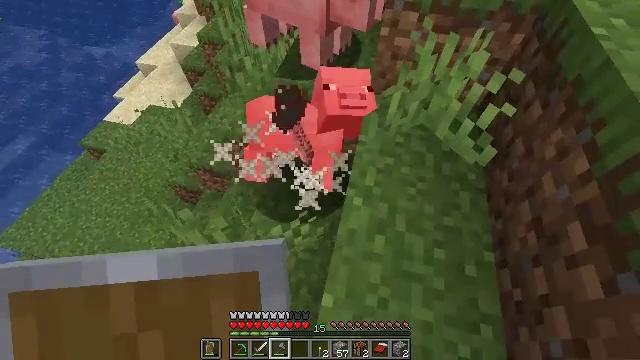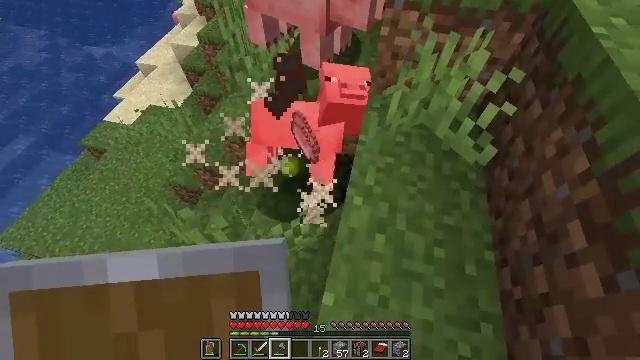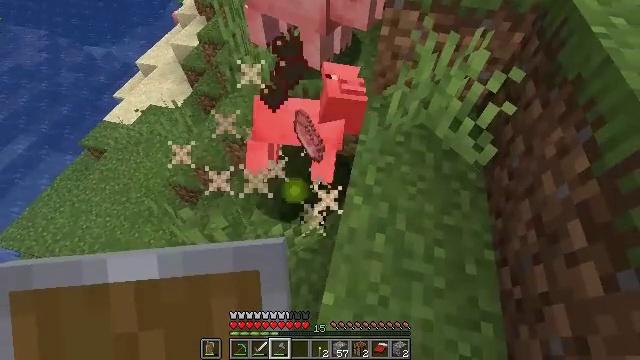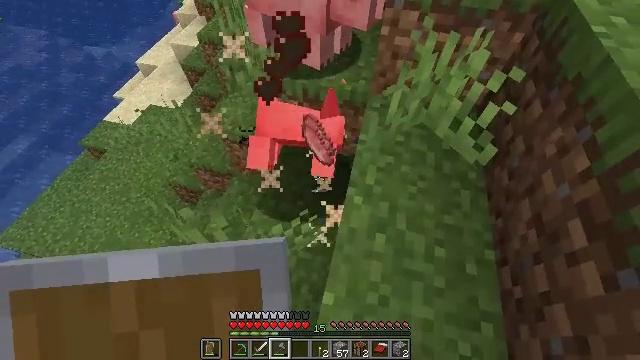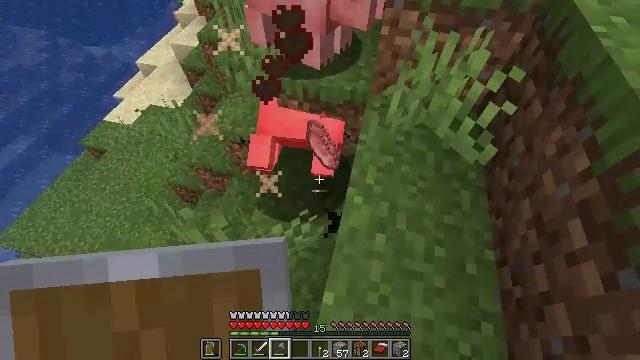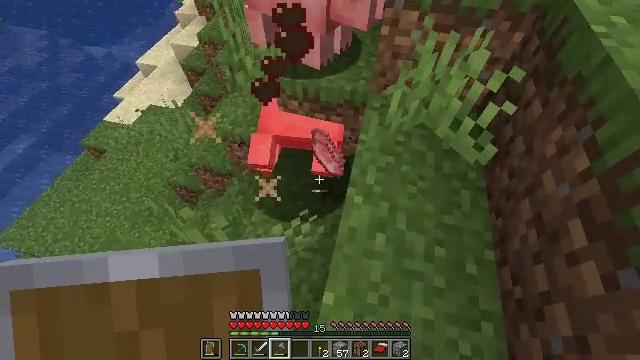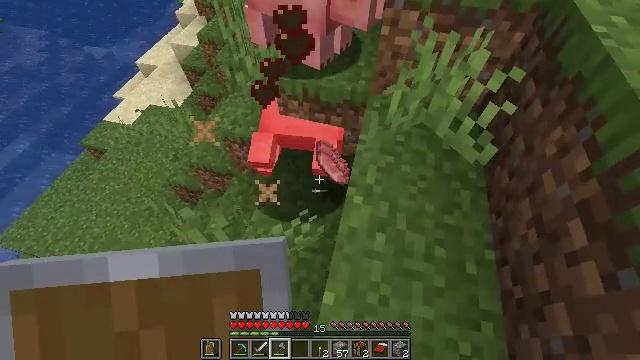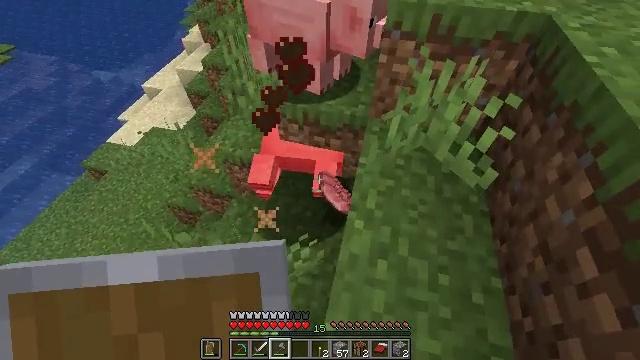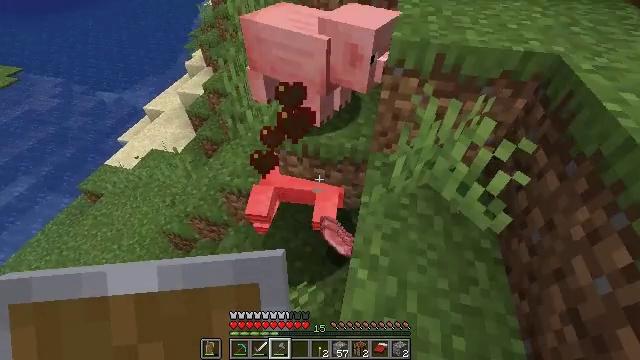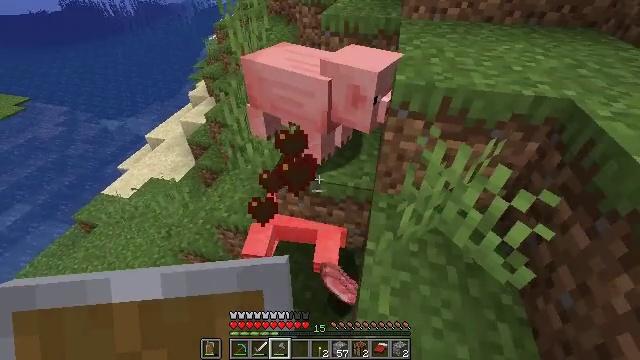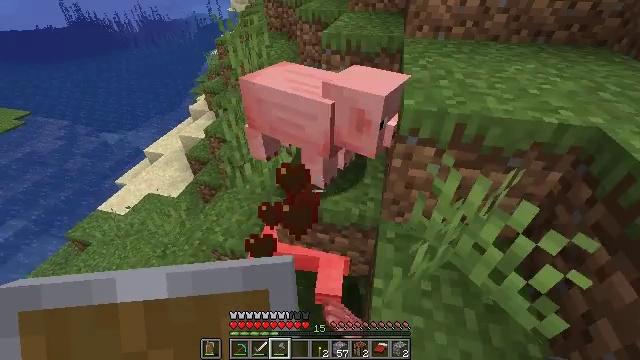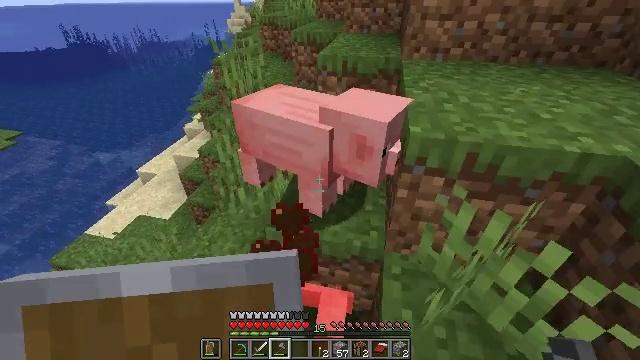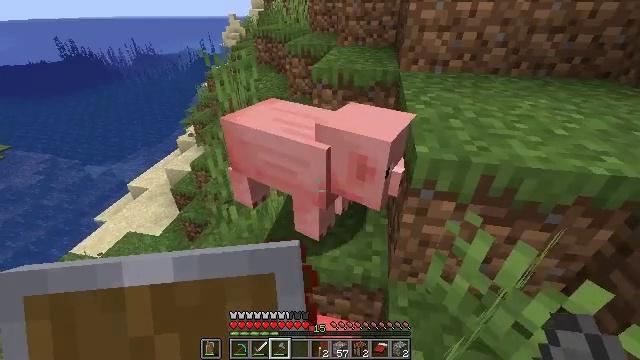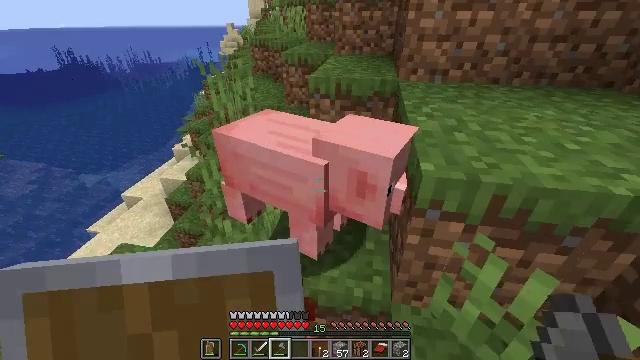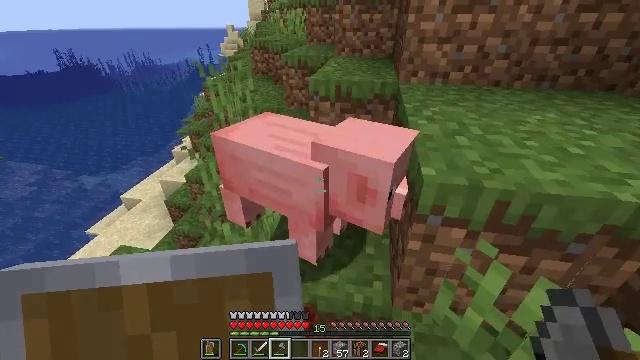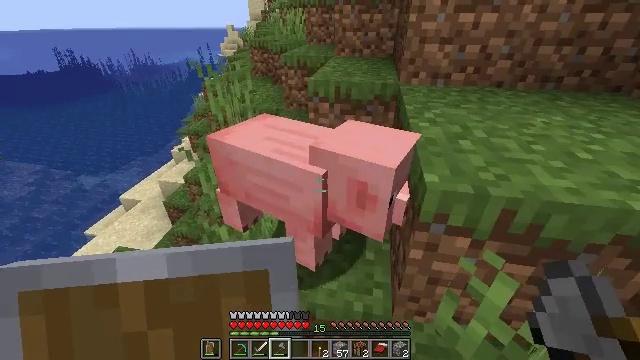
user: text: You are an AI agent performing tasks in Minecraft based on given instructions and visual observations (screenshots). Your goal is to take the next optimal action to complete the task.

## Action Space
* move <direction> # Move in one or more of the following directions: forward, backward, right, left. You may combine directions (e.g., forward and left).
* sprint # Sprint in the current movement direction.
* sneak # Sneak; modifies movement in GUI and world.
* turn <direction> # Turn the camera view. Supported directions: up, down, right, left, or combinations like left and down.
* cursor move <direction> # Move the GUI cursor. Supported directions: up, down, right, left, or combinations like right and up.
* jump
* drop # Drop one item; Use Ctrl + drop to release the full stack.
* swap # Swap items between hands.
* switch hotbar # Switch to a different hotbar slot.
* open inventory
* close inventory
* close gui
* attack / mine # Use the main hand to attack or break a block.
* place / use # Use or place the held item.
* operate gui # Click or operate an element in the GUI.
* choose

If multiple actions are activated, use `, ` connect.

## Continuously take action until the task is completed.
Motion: motion action
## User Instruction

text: Kill mobs.
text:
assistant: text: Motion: no_op
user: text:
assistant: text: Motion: no_op
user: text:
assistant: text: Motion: no_op
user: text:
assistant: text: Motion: no_op
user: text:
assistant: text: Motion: no_op
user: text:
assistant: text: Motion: no_op
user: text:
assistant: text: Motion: move forward, turn up
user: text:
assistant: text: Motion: move forward, turn up
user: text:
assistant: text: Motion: move forward, turn up
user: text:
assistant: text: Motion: move forward, turn up
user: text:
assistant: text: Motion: move forward, turn right and up
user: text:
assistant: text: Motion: move forward, turn right and up
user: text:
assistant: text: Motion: turn up
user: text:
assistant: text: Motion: no_op
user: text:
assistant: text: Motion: no_op
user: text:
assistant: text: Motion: no_op
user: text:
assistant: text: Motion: no_op
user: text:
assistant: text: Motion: no_op
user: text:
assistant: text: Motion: no_op
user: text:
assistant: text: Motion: no_op
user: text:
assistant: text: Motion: jump
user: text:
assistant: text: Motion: turn down, jump
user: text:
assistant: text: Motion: turn down, jump
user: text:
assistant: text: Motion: turn down, jump
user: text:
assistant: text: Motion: turn left and down
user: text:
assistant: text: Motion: turn left and down
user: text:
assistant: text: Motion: turn left and down
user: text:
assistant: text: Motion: turn left and down
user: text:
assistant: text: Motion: turn left and down
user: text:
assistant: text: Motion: attack / mine